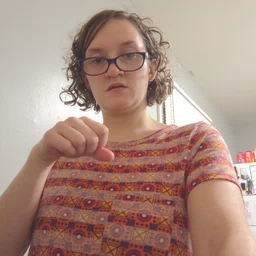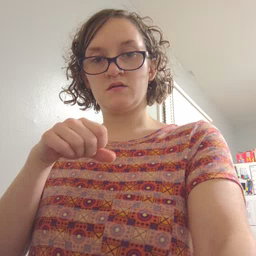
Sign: car